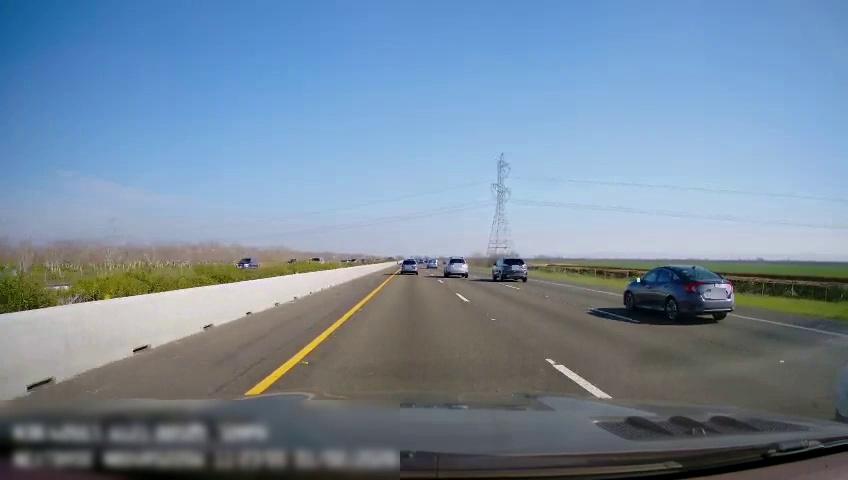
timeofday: Day
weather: Sunny
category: Drivable Space
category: Vehicles | Car
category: Vehicles | Car
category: Vehicles | Van
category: Vehicles | SUV
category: Vehicles | SUV
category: Lanes | Current Lane
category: Lanes | Current Lane
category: Lanes | Alternate Lane
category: Lanes | Alternate Lane